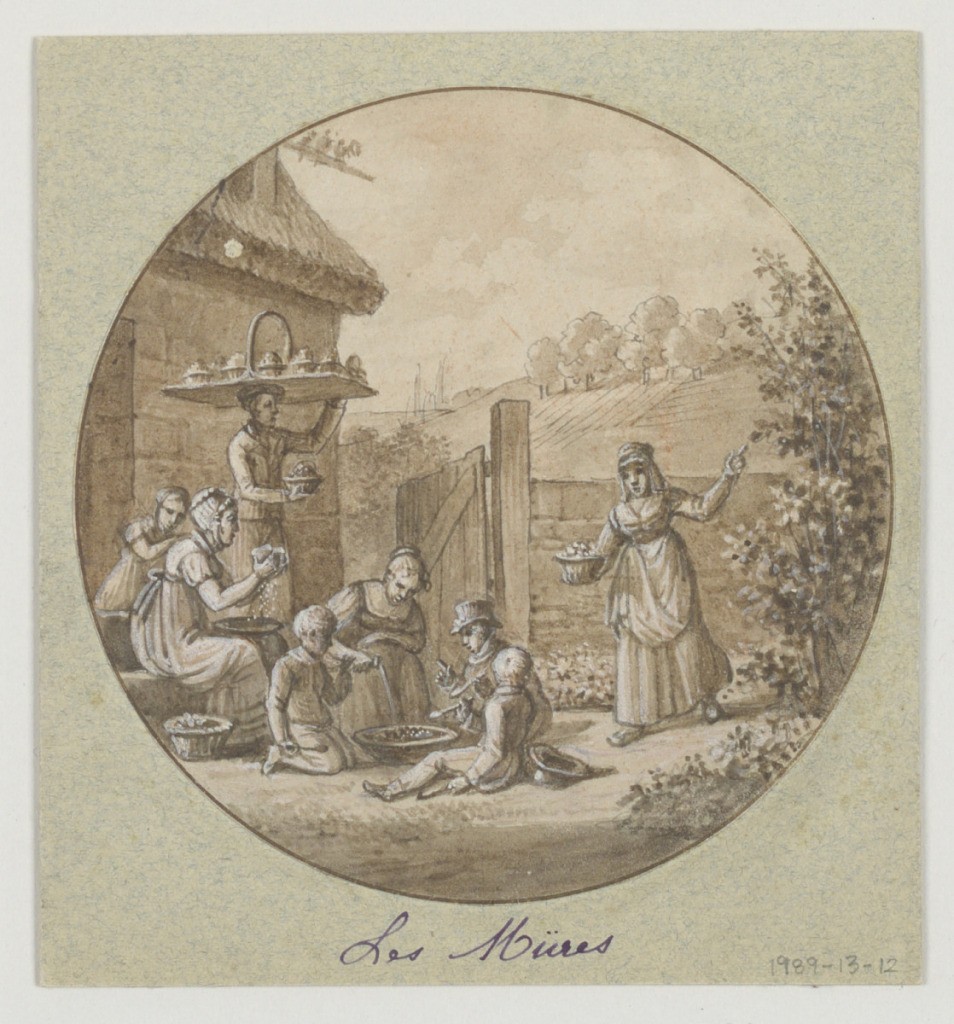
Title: Design for a Painted Porcelain Plate, Les Müres (Mulberries) from the Service des Objets de Dessert (Dessert Service)
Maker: Jean Charles Develly, French, 1783 - 1849
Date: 1819–20
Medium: Pen and brown, black ink, brush and brown, black wash, white gouache, red crayon, graphite on tan paper mounted on blue-gray paper
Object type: Drawing
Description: Design for a painted porcelain plate, rondel. Enclosed yard of a farmhouse. At right, a figure of a woman holding a basket of berries in her right hand points with her left hand to a mulberry bush. In center, three children sit on the ground eating berries under the watchful eye of an elder woman. Behind them to the left, a man balances a tray of berry containers on his head. In the left foreground, a seated woman appears to be sifting sugar into a vessel, while a small child leans on her shoulder. In the distance is a grove of trees.